Question: I have situation like this: I am doing my own mvc project in visual studio and i found example of simmilar project on the web, in solution explorer i see that it's actaully 4 projects inside 1 as you can see in picture:
So my question is how to add for example Northwind:Model to my own project, as you can see Northwind:model contains Properities, References and classes. Most important to me are classes.
[Edit]my question is about type of project to add, that is confusing me.
Also i will need all 3 Northwind.Model, Repositories and Respositories.Entity.
Thanks for answers!
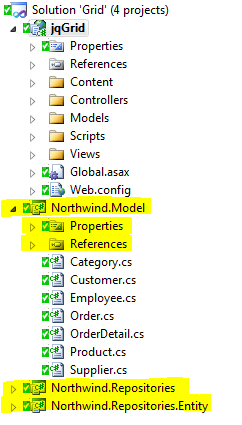
Answer: Simply right click on the Solution (Grid in your case) and select .
This will take you to the standard New Project dialog which you just use as normal. It can be any type of project you like, but in this case you probably want a class library.
If you've got an existing project you want to include then you can do this in a similar way. You don't have to copy the source into the same directory structure but it can help. Make sure it sits under the Grid folder. Then right click on the solution and select . Browse to the folder containing the project and select the .csproj file.